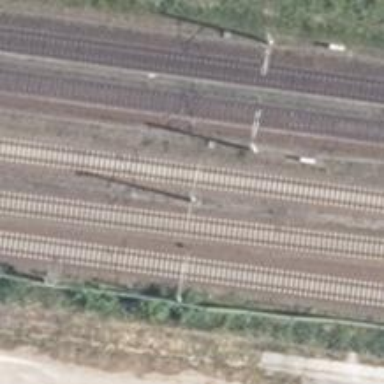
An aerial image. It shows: Railway signal.